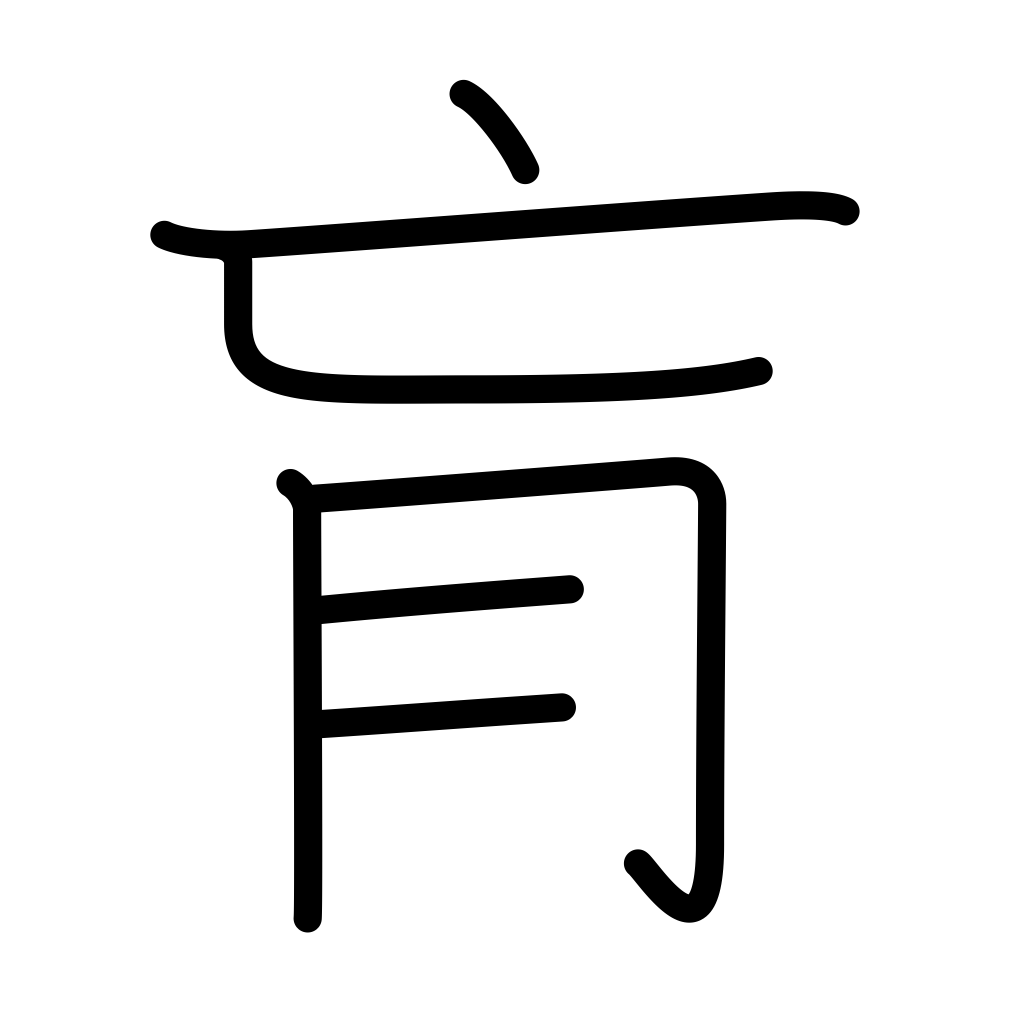
Meaning: interior region of the body too deep to be reached by acupuncture